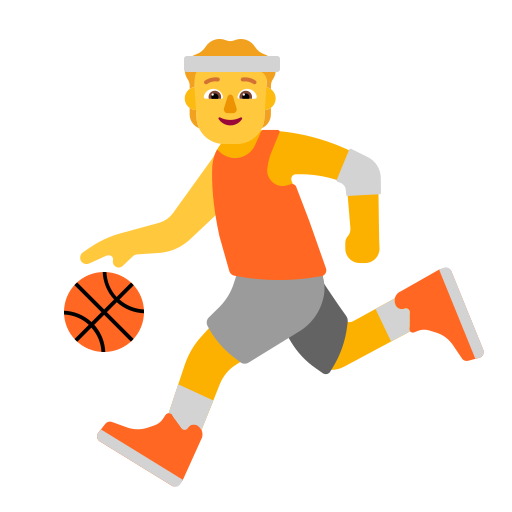
person bouncing ball flat default